Question: I have a question about authentication using the Android Account Manager. We have a backend and an Android app and the user should log into our backend using his Facebook account. Currently we show a webview for this purpose which does normal oAuth 2 but using the Android Account Manager is more secure and much easier for the user so we want to switch. My question is, how can the server validate if the user is really who he pretends to be. Since we cant trust the App we have to talk to fb from the server side to validate if the user really is who he pretends to be. Based on a quite <URL> I made the following diagram to ask you if this is the correct way to do it or if I missed something:

The flow would look like this:
1. User wants to log in with his facebook account
2. The Android Account Manager is shown where he picks the facebook account
3. The user grants access that "My app" is allowed to access his fb data
4. The Android Account Manager gets an auth token from the Facebook server
5. The "My App" now has the auth token and can access the fb data of the user
6. The "My App" passes the tokten to "My Server"
7. The "My Server" now checks if token valid by getting the user data from the fb server
8. If the token was valid the "My Server" gives back a normal temporary valid cookie for the current session with "My App". The user is now logged in at My Server with his fb account.
So is this the correct way? Is step 6 a good idea to pass the token once to "my server" or is there a better way? Btw Facebook is just an example here, we use different auth providers like FB, Google and Twitter but the flow should be the same for each one.
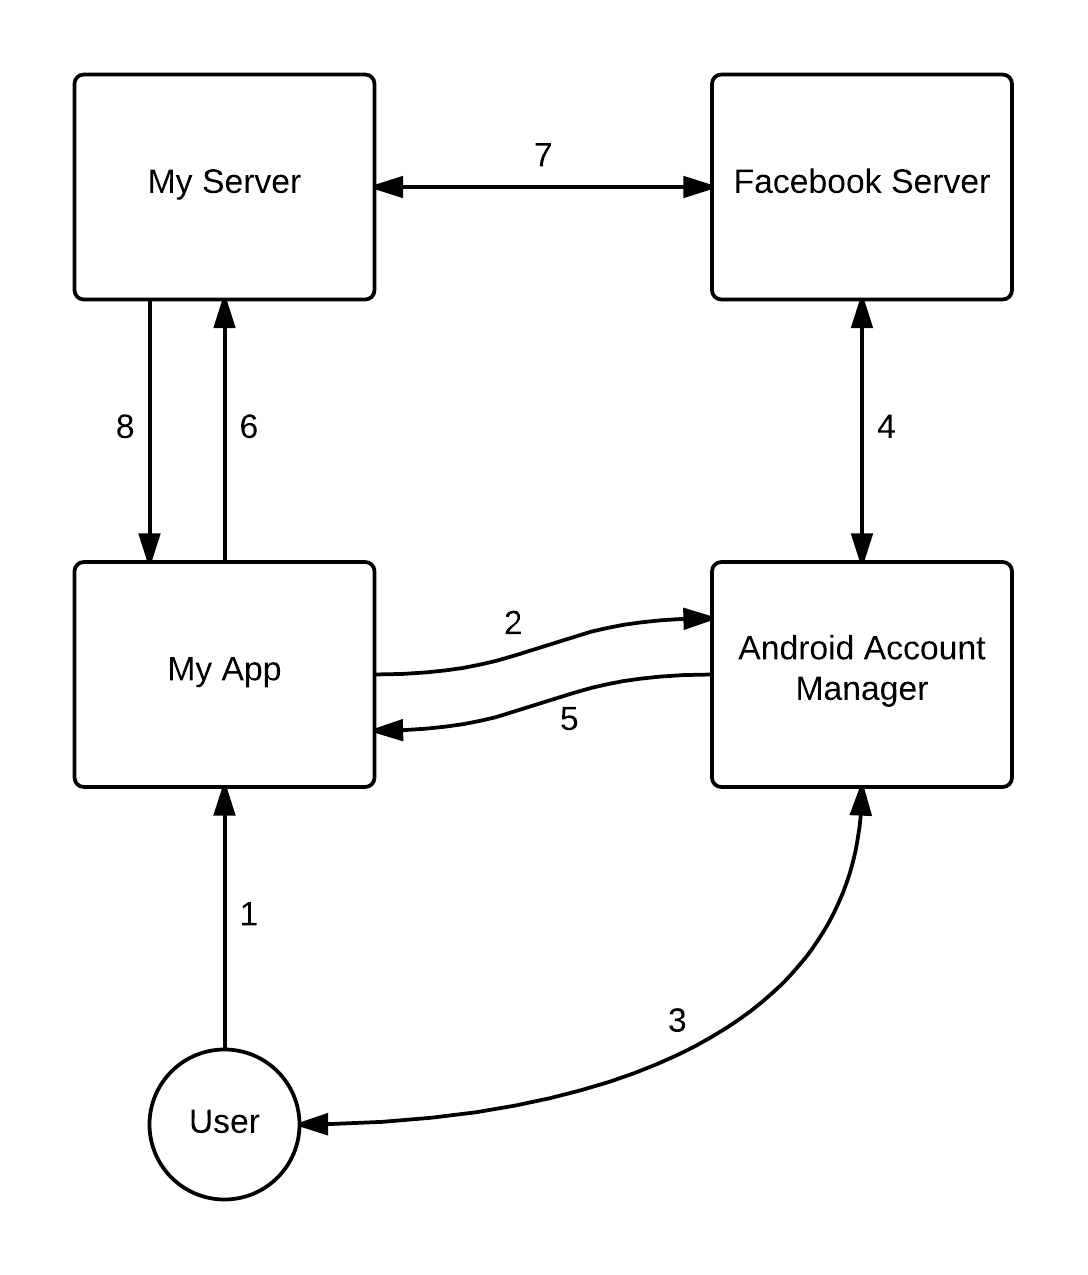
Answer: I don't know if this the correct way or not. But i'd like to share how we tackled this problem in our case which was pretty much same as your solution. We were using and auth providers.
Our android app sends token to the server and then server validate the token depending on the provider if it is validated then user is good to go if it isn't we show the appropriate message. Also we used to check the validation of token every time when user open the app at server end if token is still valid user can use app if it is not we just bring user back to log in screen so user can validate himself again because token get expired after some time.